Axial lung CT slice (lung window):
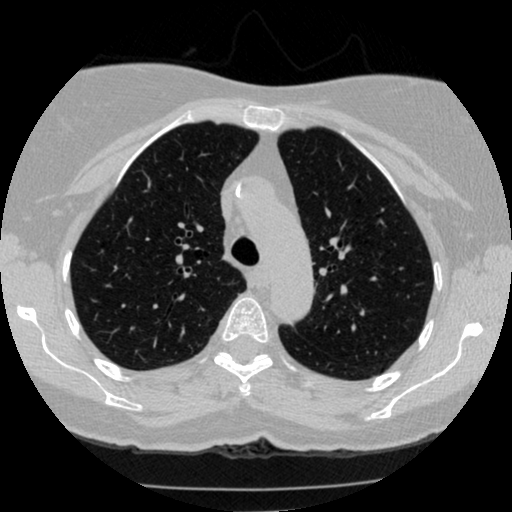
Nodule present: no